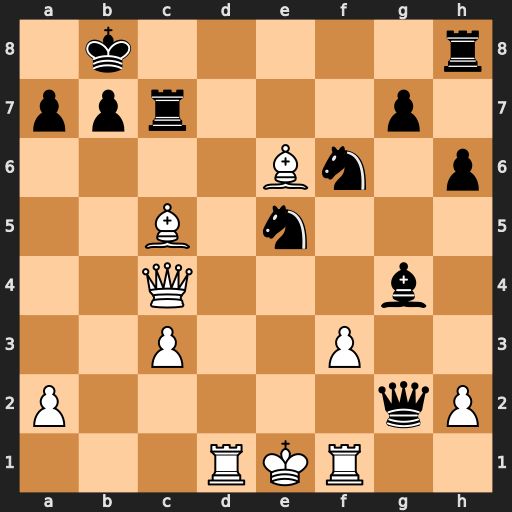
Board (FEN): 1k5r/ppr3p1/4Bn1p/2B1n3/2Q3b1/2P2P2/P5qP/3RKR2
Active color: w
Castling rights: -
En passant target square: -
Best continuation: Bxa7+ Kxa7 Qxc7